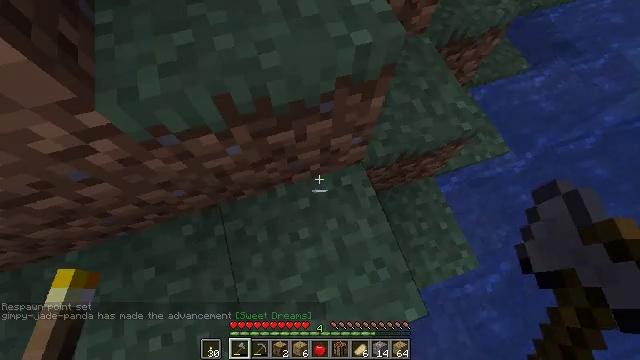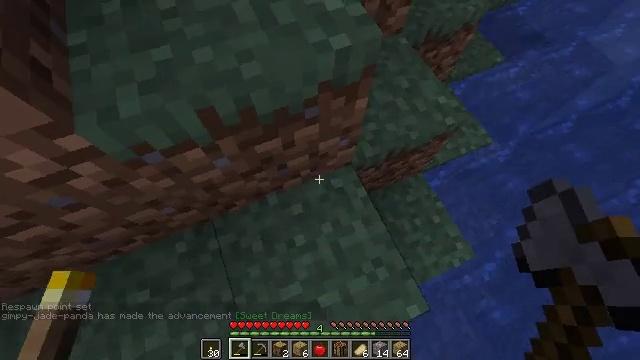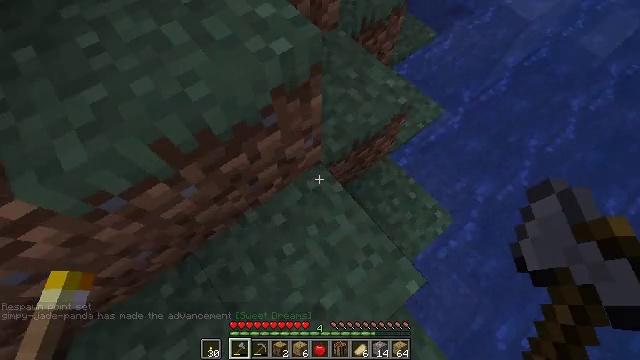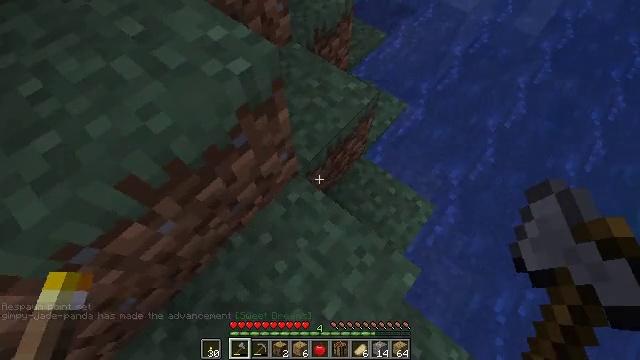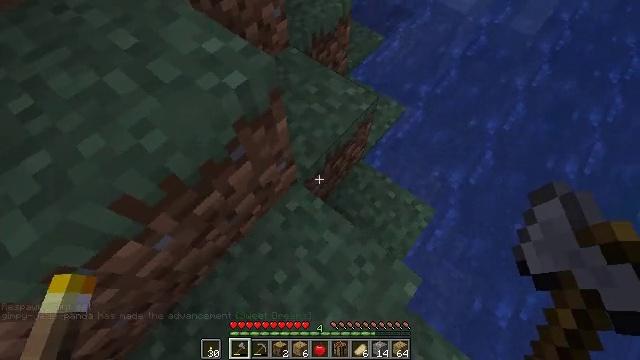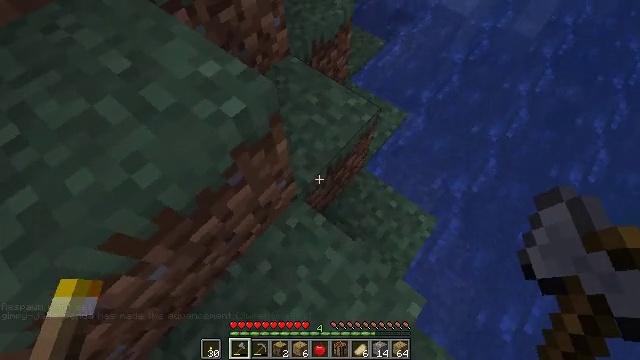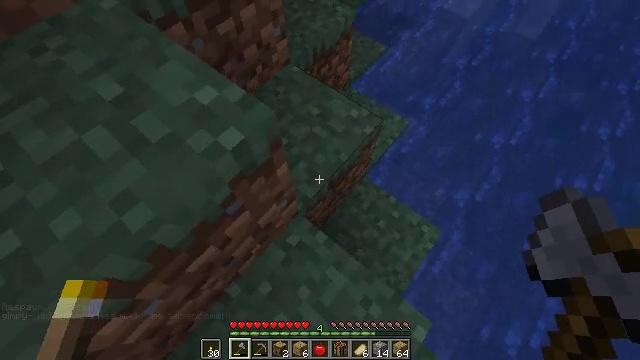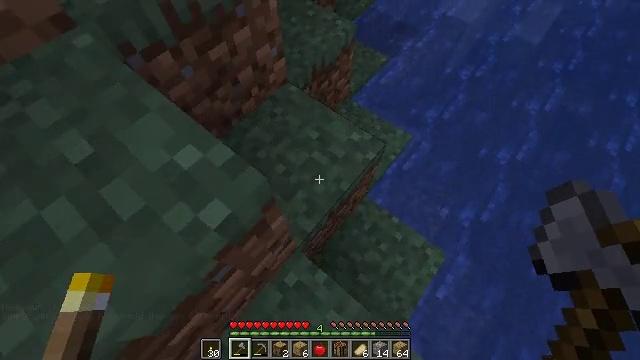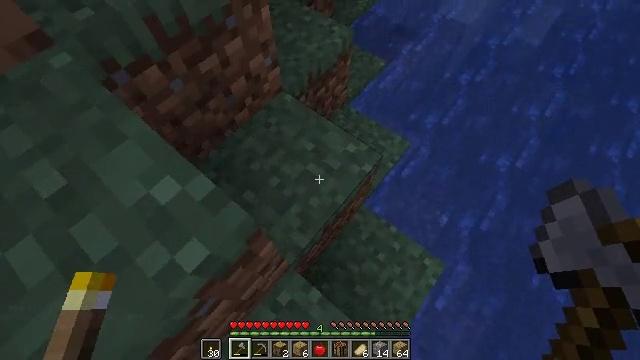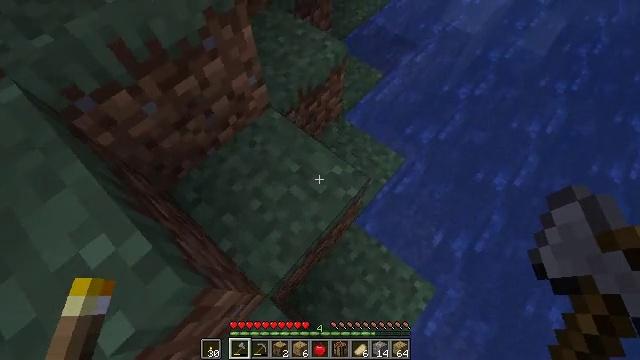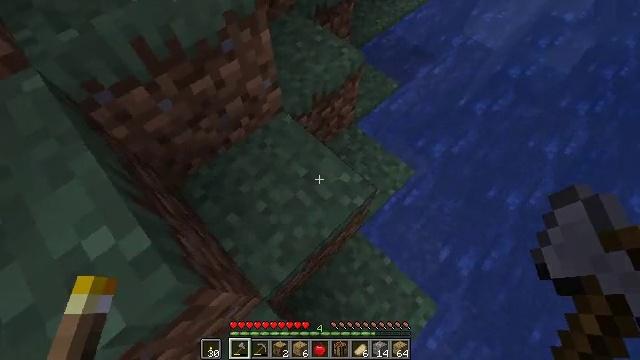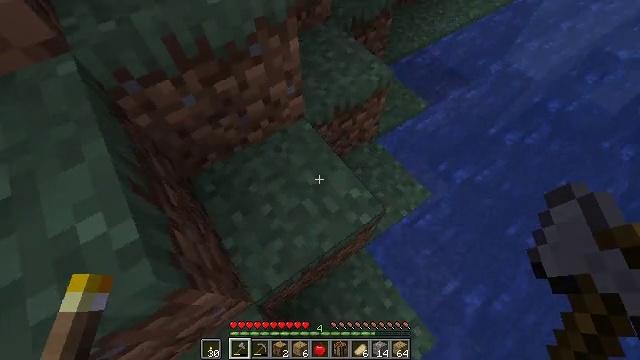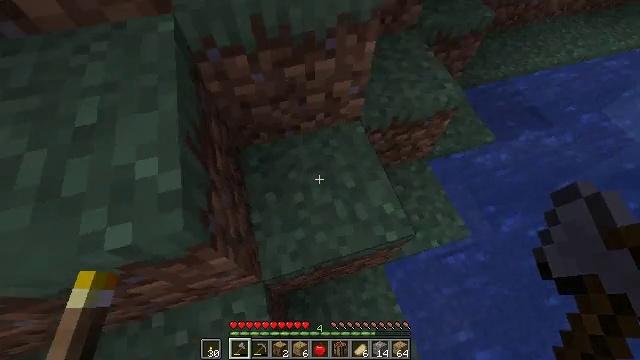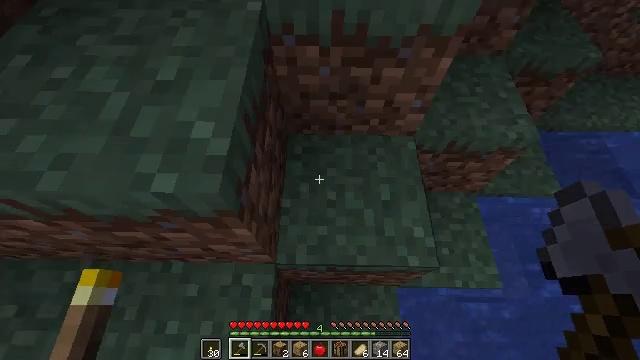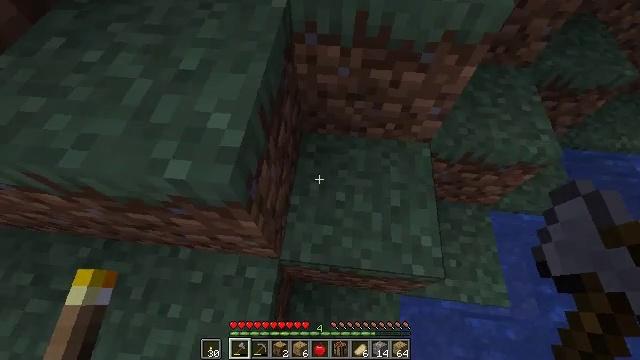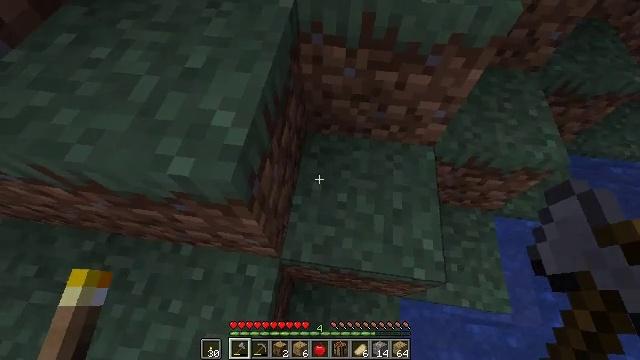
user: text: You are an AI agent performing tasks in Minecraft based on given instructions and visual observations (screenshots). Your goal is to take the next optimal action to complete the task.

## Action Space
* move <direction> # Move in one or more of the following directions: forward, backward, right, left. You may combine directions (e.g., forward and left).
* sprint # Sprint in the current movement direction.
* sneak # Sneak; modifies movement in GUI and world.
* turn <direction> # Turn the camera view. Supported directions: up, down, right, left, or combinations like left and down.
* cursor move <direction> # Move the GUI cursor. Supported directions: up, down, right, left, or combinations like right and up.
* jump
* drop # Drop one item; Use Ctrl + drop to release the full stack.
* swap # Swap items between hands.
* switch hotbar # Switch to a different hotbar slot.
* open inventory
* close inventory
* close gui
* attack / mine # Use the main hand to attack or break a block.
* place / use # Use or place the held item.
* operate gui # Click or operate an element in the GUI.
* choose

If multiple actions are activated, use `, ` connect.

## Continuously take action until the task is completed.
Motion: motion action
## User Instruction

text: Attack the black bed to recycle it.
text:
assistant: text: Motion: turn right and up
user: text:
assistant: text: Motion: turn right
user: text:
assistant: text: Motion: turn right and up
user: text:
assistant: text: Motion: move forward
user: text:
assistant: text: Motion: move forward
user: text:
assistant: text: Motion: move forward
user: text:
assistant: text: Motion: move forward
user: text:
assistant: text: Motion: move forward
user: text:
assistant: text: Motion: turn left
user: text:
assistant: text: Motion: turn left and up
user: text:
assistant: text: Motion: turn left and up
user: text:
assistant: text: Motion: turn left
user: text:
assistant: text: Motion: turn left
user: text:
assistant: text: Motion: turn left
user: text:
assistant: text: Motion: turn left
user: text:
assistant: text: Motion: no_op
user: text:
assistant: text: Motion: no_op
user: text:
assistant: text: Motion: no_op
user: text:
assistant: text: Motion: no_op
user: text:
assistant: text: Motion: no_op
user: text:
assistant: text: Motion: no_op
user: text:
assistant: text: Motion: turn right and up
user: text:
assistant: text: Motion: move right, turn right and up
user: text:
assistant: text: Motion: move right, turn right and up
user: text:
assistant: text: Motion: move right
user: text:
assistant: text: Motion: no_op
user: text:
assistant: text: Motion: turn left
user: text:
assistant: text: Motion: turn left and up
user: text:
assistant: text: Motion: turn left
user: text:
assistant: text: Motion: turn left